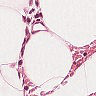
Metastatic tissue present: no